Question: I am trying to wrap my head around an algorithm. I've never coded for an algorithm before and not sure how to go about this issue. Here is the jist of it:
I can have n number of containers, each container has two sets of numbers that are important to me: the amount of memory (x) and the number of logical processors (y) each container can have different values.
Each virtual machine has an amount of memory (x) and a number of logical processors (y). I am trying to create an algorithm that will balance the load of memory (x) and a number of logical processors (y) across all hosts in the cluster equally. It will not be a true equal among all hosts but all hosts will be within 10% +/- of each host.
How would I go about this problem I would suppose mathematically.

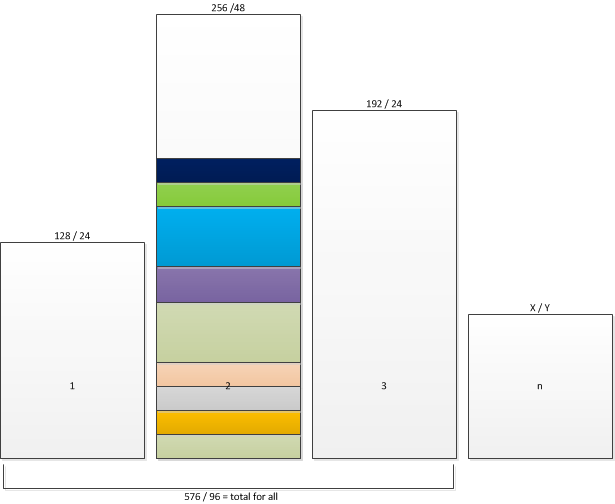
Answer: If I understood your problem correctly, you want to minimize the relative load of the hosts, so that each one has a load that deviates no more than 10% from the others. So we want to optimize the between hosts by finding a .
To do so, you could use some sort of <URL> would do the job.
Example generic steps for your problem :
- - - - - - -
This of course assumes that you will do this algorithm with some form of logical representation and not the actual VM's. Once you found the solution simulating your real conditions, then you would apply them physically to your VM's/hosts configuration.
Hope this helps!